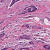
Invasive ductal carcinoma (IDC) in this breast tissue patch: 0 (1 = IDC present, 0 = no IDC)